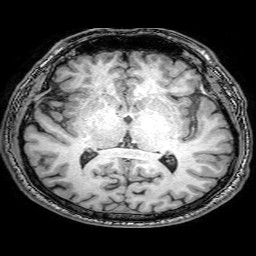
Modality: T1w
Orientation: coronal
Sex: male
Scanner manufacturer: philips
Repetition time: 0.008251 s
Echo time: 0.00381 s